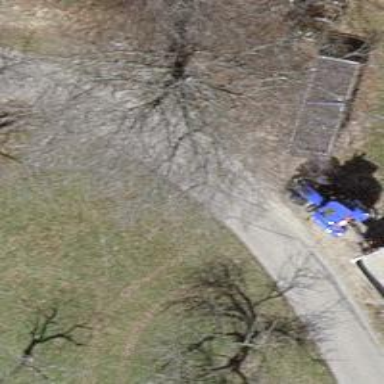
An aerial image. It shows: Brown bench.